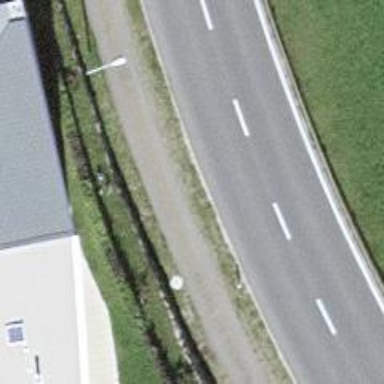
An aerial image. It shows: Secondary road with asphalt surface.